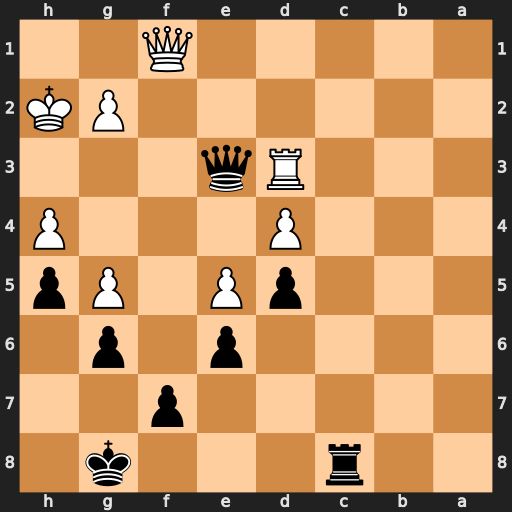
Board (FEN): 2r3k1/5p2/4p1p1/3pP1Pp/3P3P/3Rq3/6PK/5Q2
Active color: b
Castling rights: -
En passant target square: -
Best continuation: Qe4 g3 Rc2+